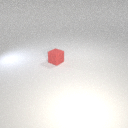
small red rubber cube